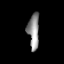
Tissue: lung
Cell type: Endothelial cells
Senescence score: 0.7299
Nuclear area (px): 392
Mean DAPI intensity: 145.046